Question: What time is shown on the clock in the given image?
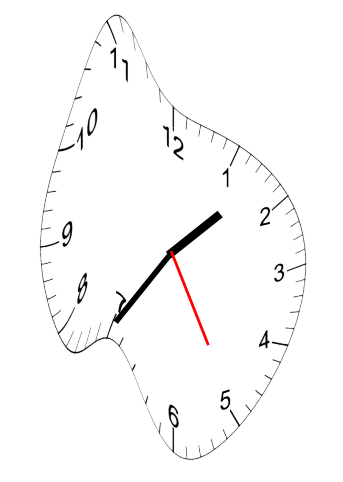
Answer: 01:35:25